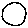
Label: circle